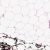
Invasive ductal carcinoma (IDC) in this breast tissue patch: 0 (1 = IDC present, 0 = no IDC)